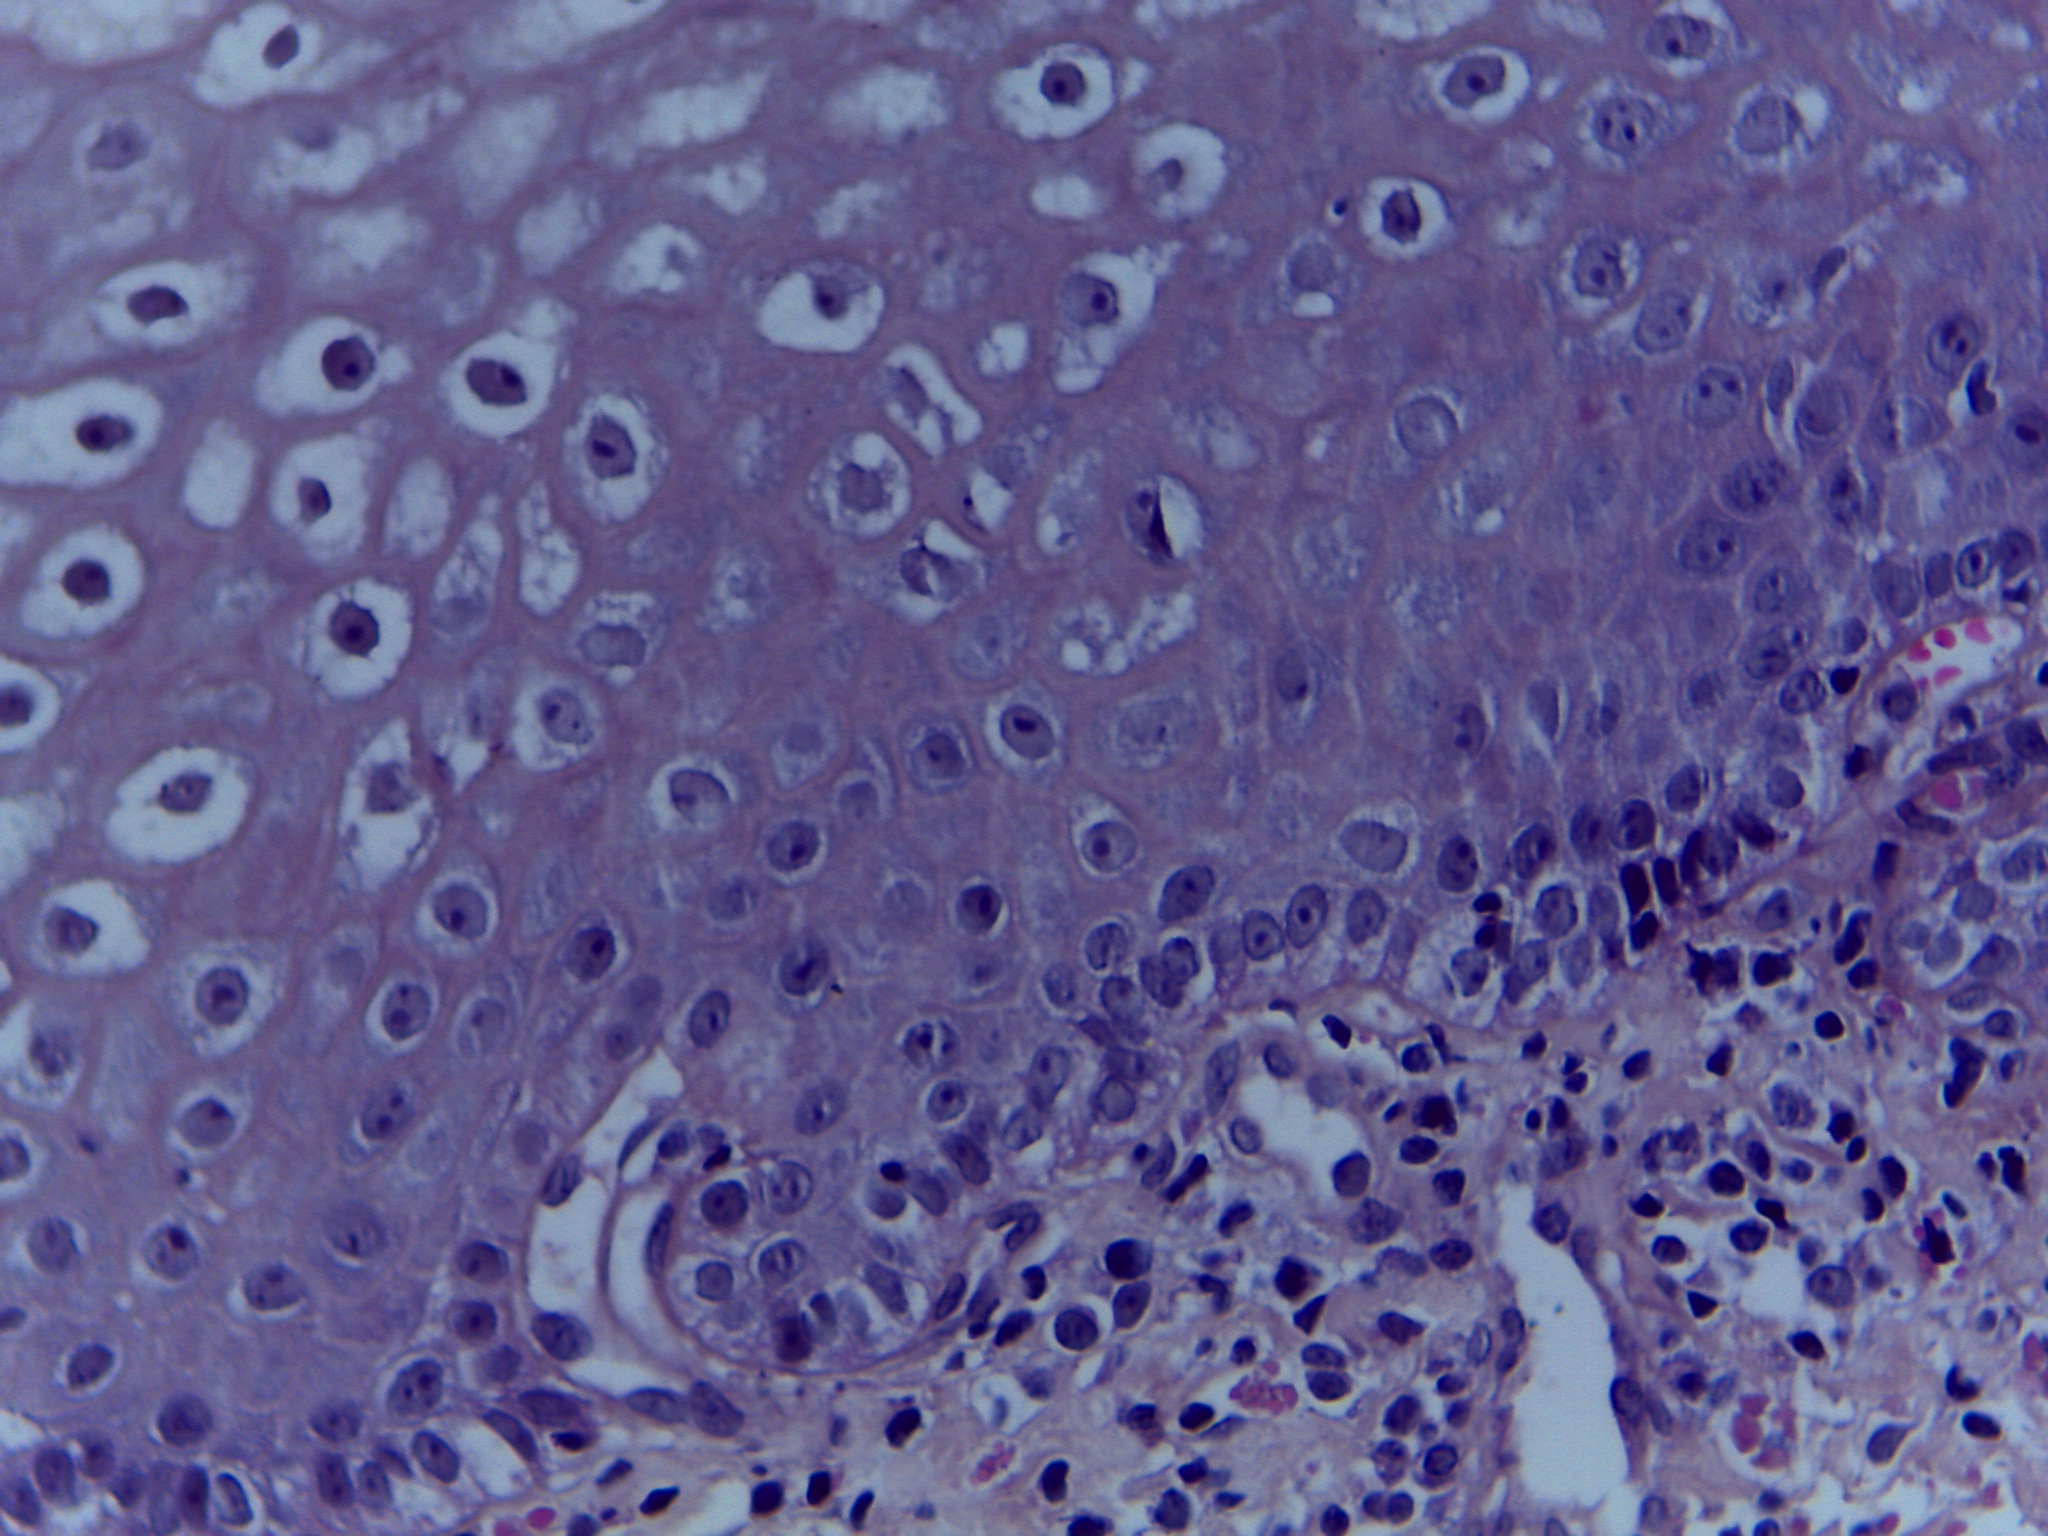
Diagnosis: OSCC